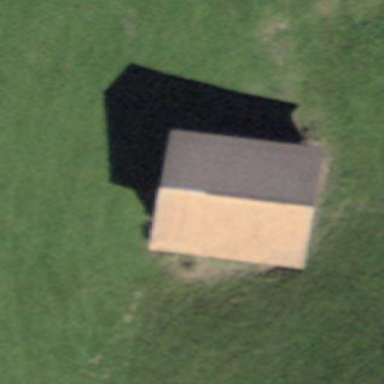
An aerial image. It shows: Rural barn.